Question: I'm using quartz-2d to do a school project. I have implement a user interface like the following.

For example when I touch some area in the menu will draw another picture?
Thanks
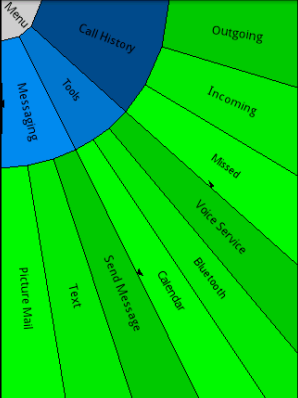
Answer: Quartz or no, you're still drawing into a view, and you probably still have a view controller, right? Both the view and the view controller are subclasses of UIResponder, so implement the usual -touchesBegan:withEvent:, -touchesEnded:withEvent:, etc. Since it's probably your view that knows how the various parts of your UI are drawn, it would make sense for the view to handle the touches, figure out which part of the UI was touched, and send higher-level messages to the view controller.